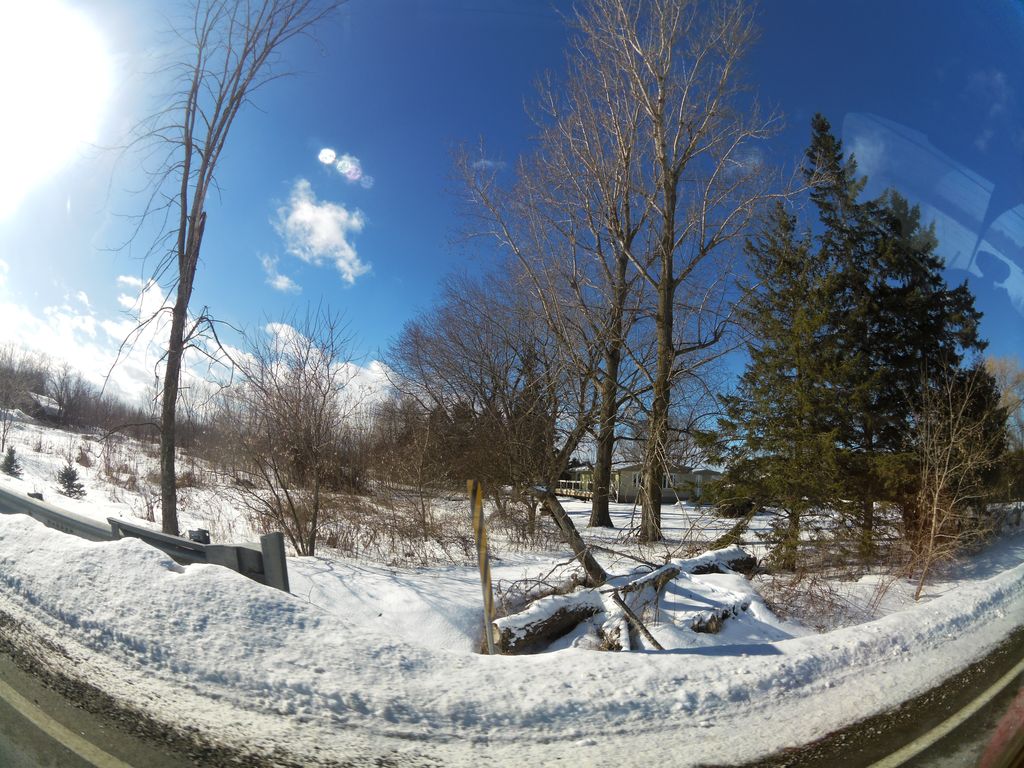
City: ottawa-gatineau